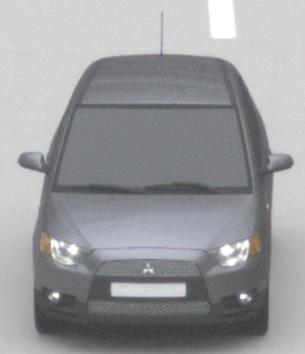
Make: Mitsubishi
Model: Colt 1.1
Detailed model: Colt (VI)
Model produced from: 2008/11
Model produced until: 2010/10
Doors: 3
Color: gray
Road condition: dry road
Daytime: midday
Contrast: low contrast